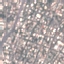
Label: Residential